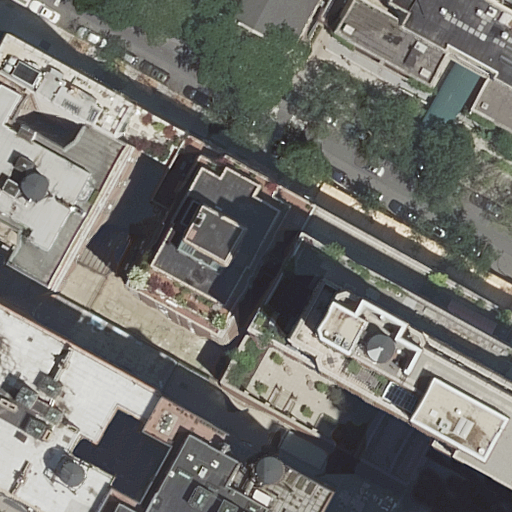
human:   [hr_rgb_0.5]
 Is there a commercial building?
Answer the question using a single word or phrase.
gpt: no

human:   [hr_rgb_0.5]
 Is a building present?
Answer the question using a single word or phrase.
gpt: yes

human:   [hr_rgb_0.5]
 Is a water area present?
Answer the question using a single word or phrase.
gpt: no

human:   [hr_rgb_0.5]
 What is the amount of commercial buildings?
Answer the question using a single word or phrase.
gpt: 0

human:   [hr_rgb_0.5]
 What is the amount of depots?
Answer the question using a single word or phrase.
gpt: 0

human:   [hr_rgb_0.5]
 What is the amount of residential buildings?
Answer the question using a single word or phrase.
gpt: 9

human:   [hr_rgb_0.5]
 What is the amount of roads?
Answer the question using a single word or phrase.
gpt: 1

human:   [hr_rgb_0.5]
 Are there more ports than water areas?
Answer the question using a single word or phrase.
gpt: no

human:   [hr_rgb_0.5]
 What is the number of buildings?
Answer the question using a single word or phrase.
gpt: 9

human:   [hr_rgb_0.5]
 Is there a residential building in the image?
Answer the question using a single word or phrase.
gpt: yes

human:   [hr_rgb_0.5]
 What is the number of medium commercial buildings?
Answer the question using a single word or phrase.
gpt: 0

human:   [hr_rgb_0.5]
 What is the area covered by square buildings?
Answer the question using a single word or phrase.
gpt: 0m2

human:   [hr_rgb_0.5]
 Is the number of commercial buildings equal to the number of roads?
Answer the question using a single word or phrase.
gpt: no

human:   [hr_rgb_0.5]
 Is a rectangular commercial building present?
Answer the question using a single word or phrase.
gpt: no

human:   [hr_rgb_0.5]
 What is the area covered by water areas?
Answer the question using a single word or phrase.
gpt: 0m2

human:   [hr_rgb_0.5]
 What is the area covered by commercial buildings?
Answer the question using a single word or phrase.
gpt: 0m2

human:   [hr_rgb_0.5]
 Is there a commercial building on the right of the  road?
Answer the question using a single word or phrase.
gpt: no

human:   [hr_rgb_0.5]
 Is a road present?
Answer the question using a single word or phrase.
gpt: yes

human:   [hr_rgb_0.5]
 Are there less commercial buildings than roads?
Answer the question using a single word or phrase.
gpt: yes

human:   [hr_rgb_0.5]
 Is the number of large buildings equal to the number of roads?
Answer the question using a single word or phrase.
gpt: no

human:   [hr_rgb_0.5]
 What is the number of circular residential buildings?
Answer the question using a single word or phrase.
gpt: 0

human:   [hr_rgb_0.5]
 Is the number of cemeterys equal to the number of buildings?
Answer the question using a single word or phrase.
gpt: no

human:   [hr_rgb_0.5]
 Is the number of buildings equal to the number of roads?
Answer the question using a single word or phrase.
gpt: no

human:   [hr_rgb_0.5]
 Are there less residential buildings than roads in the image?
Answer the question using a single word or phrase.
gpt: no

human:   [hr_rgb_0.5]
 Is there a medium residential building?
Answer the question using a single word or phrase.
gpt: yes

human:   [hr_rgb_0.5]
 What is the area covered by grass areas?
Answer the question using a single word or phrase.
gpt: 0m2

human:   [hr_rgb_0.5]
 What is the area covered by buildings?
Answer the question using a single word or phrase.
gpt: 4931m2

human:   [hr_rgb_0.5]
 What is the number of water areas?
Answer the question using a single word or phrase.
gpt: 0

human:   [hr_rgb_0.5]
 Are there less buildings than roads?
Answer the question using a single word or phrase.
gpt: no

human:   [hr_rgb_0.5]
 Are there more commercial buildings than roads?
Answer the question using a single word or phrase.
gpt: no

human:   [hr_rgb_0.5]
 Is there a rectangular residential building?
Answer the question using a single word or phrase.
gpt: yes

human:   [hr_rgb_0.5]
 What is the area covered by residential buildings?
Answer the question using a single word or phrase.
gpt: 4931m2

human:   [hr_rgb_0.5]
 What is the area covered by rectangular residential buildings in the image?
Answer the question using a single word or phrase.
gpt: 1471m2

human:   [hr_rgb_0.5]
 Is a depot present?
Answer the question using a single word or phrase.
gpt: no

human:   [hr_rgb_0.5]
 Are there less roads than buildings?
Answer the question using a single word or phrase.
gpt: yes

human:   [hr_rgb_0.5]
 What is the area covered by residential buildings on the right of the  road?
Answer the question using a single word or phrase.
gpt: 1788m2

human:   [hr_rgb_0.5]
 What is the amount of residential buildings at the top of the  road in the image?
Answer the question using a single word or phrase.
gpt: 1

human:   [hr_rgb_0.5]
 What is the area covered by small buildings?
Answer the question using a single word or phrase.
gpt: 54m2

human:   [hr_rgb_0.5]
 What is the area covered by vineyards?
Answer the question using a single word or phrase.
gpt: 0m2

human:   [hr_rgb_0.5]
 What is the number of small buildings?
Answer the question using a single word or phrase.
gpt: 1

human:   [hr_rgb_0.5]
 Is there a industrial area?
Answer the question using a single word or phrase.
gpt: no

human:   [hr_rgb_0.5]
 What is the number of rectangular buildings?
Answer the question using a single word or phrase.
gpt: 4

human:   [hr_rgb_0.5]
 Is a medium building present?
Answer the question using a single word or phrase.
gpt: yes

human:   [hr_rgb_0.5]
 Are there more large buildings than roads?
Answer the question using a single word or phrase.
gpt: yes

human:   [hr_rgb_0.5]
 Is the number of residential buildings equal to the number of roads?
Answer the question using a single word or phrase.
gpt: no

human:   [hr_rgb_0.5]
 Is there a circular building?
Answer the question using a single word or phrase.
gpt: no

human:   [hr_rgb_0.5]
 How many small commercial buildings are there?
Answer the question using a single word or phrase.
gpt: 0

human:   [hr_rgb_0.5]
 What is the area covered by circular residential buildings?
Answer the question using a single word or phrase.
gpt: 0m2

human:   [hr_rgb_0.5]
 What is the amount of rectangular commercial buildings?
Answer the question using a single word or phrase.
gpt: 0

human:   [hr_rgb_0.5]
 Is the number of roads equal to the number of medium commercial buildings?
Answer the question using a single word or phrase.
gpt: no

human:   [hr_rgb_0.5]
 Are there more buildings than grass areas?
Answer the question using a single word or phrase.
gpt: yes

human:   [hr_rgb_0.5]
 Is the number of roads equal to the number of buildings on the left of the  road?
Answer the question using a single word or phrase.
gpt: no

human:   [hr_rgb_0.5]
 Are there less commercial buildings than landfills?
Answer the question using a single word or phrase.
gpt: no

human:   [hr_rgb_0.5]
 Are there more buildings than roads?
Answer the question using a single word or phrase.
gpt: yes

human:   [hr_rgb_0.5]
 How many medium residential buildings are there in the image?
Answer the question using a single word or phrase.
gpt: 3

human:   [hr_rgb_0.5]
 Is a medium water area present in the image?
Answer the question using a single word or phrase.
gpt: no

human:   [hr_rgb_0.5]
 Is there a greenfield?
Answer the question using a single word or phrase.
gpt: no

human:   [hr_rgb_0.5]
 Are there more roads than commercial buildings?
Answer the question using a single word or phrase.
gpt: yes

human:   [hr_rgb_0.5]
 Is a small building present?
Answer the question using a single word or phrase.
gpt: yes

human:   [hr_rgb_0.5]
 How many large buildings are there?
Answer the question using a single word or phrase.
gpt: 5

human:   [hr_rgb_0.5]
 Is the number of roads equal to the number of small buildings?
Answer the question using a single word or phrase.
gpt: yes

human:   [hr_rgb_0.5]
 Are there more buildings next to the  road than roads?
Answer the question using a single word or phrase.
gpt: yes

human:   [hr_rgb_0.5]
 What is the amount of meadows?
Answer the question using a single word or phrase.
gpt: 0

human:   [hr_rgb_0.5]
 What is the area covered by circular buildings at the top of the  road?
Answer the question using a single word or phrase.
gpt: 0m2